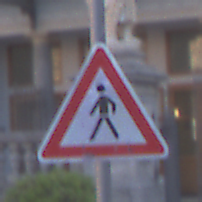
Verkehrszeichen: FussgaengerRechts
Umgebung: Outdoor, Urban
Tageszeit: SunriseSunset
Wetter: PartlyCloudy
Licht: Natural
Jahreszeit: NotSpecified
Kontrast: LowContrast